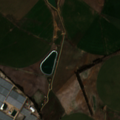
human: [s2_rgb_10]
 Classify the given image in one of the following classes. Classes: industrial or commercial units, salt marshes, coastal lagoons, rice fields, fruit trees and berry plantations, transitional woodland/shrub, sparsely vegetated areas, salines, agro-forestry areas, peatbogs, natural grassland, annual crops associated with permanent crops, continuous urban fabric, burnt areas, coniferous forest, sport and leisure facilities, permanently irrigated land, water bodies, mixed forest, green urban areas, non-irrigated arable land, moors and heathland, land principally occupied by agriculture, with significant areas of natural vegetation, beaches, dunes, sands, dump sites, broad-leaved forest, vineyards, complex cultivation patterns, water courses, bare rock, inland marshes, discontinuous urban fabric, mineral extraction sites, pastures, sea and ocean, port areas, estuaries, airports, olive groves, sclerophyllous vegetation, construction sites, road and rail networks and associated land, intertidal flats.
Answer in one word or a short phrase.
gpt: non-irrigated arable land, permanently irrigated land, pastures